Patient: sex M, age 55
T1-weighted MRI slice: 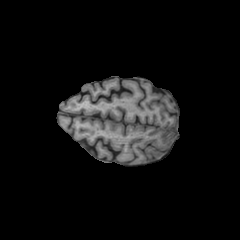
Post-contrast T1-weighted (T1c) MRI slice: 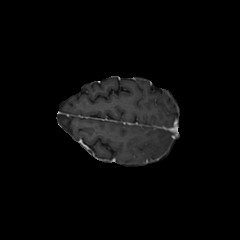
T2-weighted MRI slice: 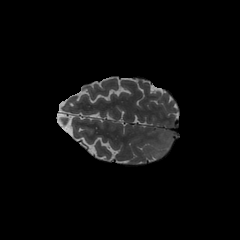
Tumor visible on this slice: no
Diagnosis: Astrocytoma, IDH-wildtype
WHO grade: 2